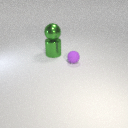
large green metal cylinder behind small purple rubber sphere